Question: In the live demo <URL> I have a grid here and I draw a ctx line on the grid. May I know how to the ctx line using a button?

In my JS code,
'''
var c = document.getElementById("canvas");
var ctx = c.getContext("2d");
ctx.beginPath();
ctx.moveTo(0, 0);
ctx.lineTo(300, 150);
ctx.stroke();
ctx.beginPath();
ctx.moveTo(10, 10);
ctx.lineTo(350, 110);
ctx.stroke();
'''
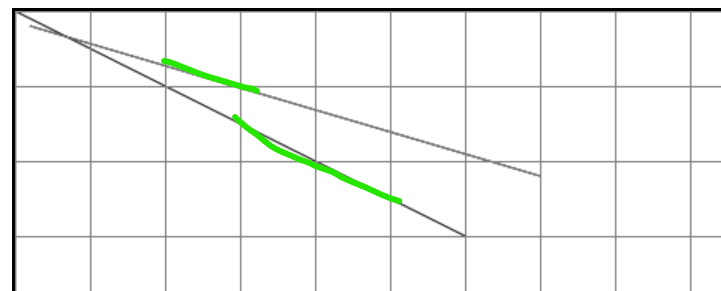
Answer: You cannot remove a line (or any other shape) from the canvas, but you can re-draw the entire thing. You then need to be able to maintain the "state" of the canvas. In this example I have an array of objects that represent individual lines. When the 'draw()' function is called, the lines are also drawn on the canvas.
There are two functions to illustrate how you can change the state by removing lines or adding new lines. So, depending on how the user should interact with the canvas you would add and remove these lines/objects from the array.
## Update
The style of the line can be changed using 'strokeStyle' and 'lineWidth'. These are applied on 'stroke()'. For each stroke you need to stat a new path with 'beginPath()'. In the beginnig and end of 'draw()' I added 'save()' and 'restore()'. 'save()' saves the current state (kind of the initial state, here) and 'restore()' reverts back to that state.
'''
var lines = [{
x1: 0,
y1: 0,
x2: 300,
y2: 110
},
{
x1: 10,
y1: 10,
x2: 350,
y2: 110
}
];
var canvas, context;
canvas = document.getElementById('canvas');
if (canvas.getContext) {
context = canvas.getContext('2d');
draw(); // intitial draw
}
function draw() {
context.clearRect(0, 0, canvas.width, canvas.height);
context.save();
context.strokeStyle = 'grey';
context.beginPath();
for (var x = 0.5; x < 500; x += 50) {
context.moveTo(x, 0);
context.lineTo(x, 500);
}
for (var y = 0.5; y < 500; y += 50) {
context.moveTo(0, y);
context.lineTo(500, y);
}
context.stroke();
context.strokeStyle = 'red';
context.lineWidth = 3;
context.beginPath();
// draw alle the lines
lines.forEach(line => {
context.moveTo(line.x1, line.y1);
context.lineTo(line.x2, line.y2);
});
context.stroke();
context.restore();
}
function removeline(){
lines.shift();
draw(); // re-draw the canvas
}
function addline(){
let line = {
x1: Math.random()*500,
y1: Math.random()*500,
x2: Math.random()*500,
y2: Math.random()*500
};
lines.push(line);
draw(); // re-draw the canvas
}
'''
'''
<div>
<button onclick="removeline()">Remove line</button>
<button onclick="addline()">Add line</button>
</div>
<canvas id='canvas' width="500" height="500"></canvas>
'''